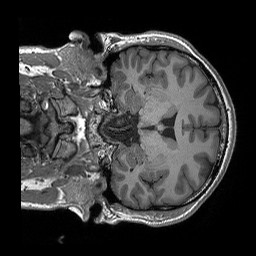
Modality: T1w
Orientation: coronal
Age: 27
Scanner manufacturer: siemens
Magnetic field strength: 3 T
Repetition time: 2.3 s
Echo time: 0.00296 s